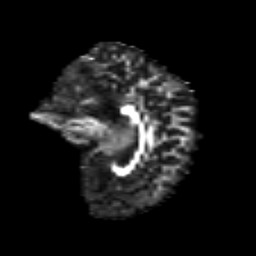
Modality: FA
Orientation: sagittal
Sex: female
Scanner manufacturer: siemens
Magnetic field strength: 3 T
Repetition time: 5 s
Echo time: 0.071 s